Question: I want to align the text of a post horizontally with the right edge of a picture. i.e. In the picture below, I want the text to be on the right side of the black line, in line with the image. Kinda like twitter and facebook posts.

How would I do this with just css?
Thanks
[EDIT]
Heres some HTML and CSS:
HTML:
'''
<div class="post-container"><img class="avatar" src="/static/images/11_48.jpeg"><span class="post"> <b>Daniel</b>
<p> asdfasd asdfasd asdfasd asdfasd asdfasd asdfasd asdfasd asdfasd asdfasd asdfasd asdfasd asdfasd asdfasd asdfasd asdfasd asdfasd asdfasd asdfasd asdfasd asdfasd asdfasd asdfasd asdfasd asdfasd asdfasd asdfasd asdfasd asdfasd asdfasd asdfasd asdfasd asdfasd asdfasd </p> </span>
</div>
'''
CSS:
'''
.avatar {
float: left;
margin-right:5px;
vertical-align:text-top;
-webkit-border-radius: 4px;
-khtml-border-radius: 4px;
-moz-border-radius: 4px;
border-radius: 4px;
}
'''
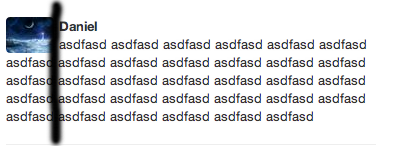
Answer: Put them in two separate divs within a container, both floated left and having appropriate widths (left one should be the width of the image and the right one the width of the rest of the space) and heights (100%). There are many more ways to do this, but I think this one is the easiest and the most recommended.
Example <URL>.